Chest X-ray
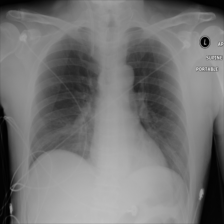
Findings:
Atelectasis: negative
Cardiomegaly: negative
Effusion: negative
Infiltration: negative
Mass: negative
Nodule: negative
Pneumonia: positive
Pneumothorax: negative
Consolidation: negative
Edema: negative
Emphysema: negative
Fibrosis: negative
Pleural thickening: negative
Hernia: negative